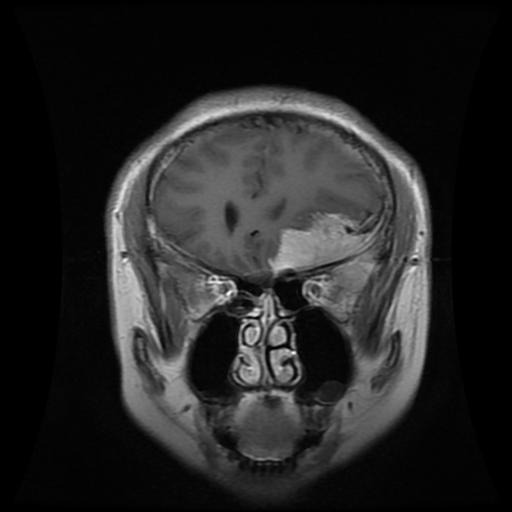
Label: meningioma